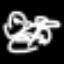
Label: frog